Question: Can I draw only vertical data axis (without axis line( in XYPlot and only horizontal line in grid lines (I know the hack - draw them by white color, that is coincident with background color, may be, there is more pure way) ?

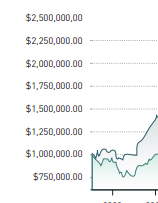
Answer: You can specify currency formatting on the range axis using 'setNumberFormatOverride()', as shown <URL>.
'''
NumberFormat currency = NumberFormat.getCurrencyInstance();
NumberAxis rangeAxis = (NumberAxis) plot.getRangeAxis();
rangeAxis.setNumberFormatOverride(currency);
'''